Field crop: maize
Growth stage: 1
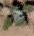
Species: chenopodium